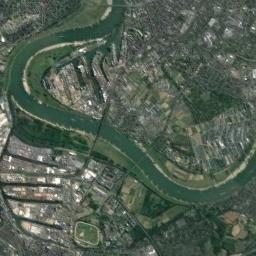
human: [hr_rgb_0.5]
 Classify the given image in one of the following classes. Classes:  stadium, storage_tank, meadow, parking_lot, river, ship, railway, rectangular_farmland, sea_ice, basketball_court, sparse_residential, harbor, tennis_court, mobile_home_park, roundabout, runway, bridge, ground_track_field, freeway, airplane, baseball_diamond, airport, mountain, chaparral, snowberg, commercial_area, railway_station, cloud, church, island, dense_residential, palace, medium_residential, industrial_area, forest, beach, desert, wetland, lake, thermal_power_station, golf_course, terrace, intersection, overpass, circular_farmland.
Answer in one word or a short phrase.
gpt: river